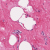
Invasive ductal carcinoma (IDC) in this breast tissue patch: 0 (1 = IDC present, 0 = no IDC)